Aerial crown-view tile of a tropical tree (Barro Colorado Island, Panama), acquired 20240813:
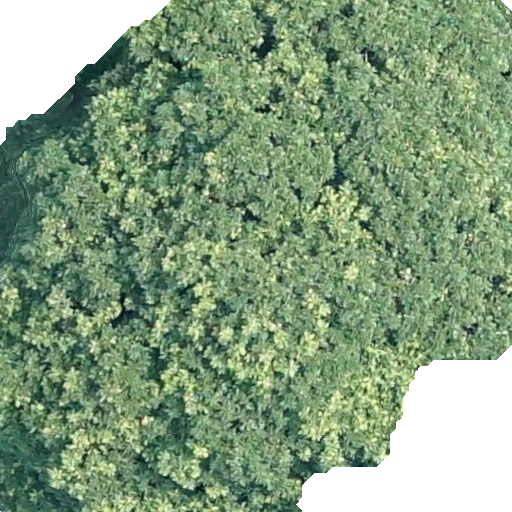
Species: Dipteryx oleifera
GBIF accepted scientific name: Dipteryx oleifera
Crown area: 407.711 m²